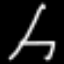
Label: The Eiffel Tower